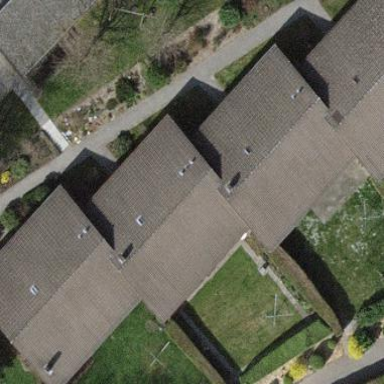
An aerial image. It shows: Terrace building.